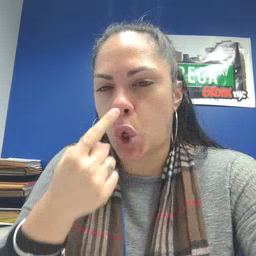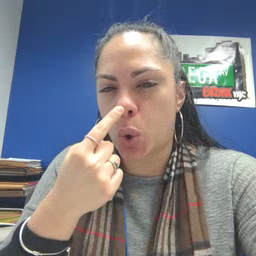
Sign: nose